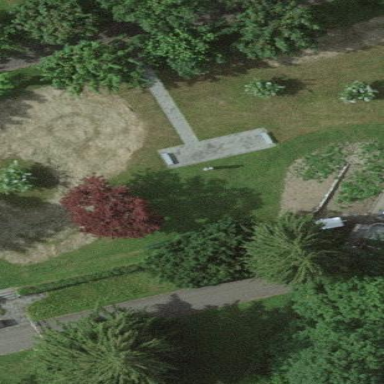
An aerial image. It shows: Sector within cemetery.